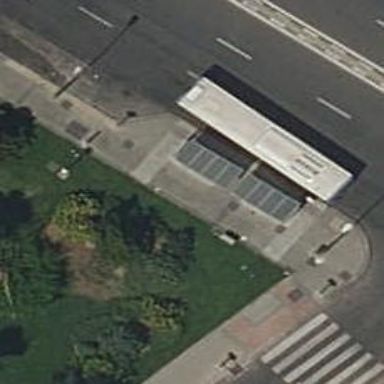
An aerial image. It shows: Bus stop with platform for public transport.